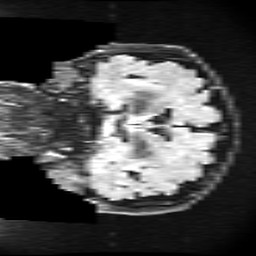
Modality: FLAIR
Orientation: coronal
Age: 64
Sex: female
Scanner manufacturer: ge
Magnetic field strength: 3 T
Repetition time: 11 s
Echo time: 0.1497 s